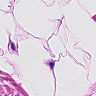
Metastatic tissue present: no